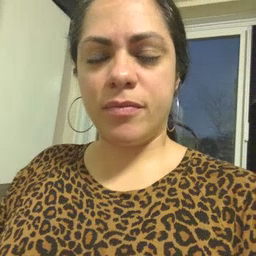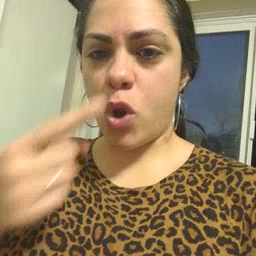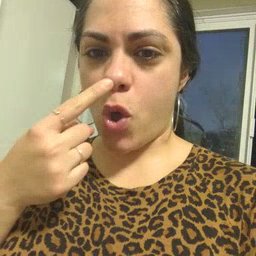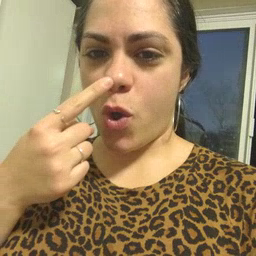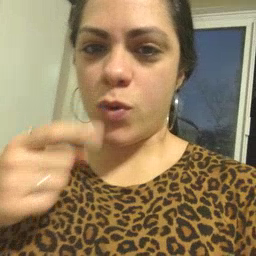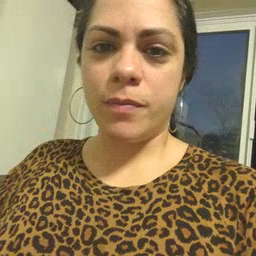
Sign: nose